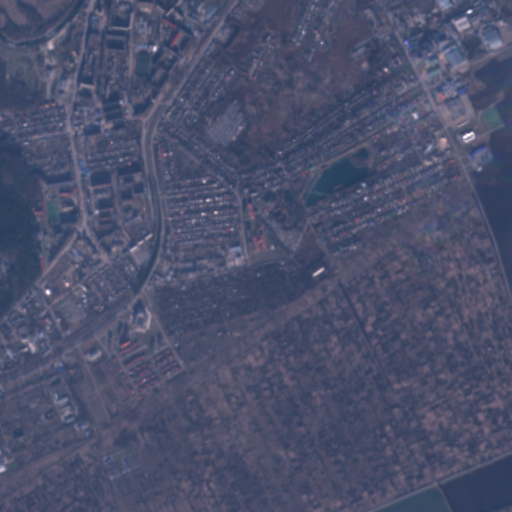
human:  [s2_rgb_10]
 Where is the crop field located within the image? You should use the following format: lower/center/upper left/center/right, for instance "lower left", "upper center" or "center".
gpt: The crop field is located in the lower right of the image.
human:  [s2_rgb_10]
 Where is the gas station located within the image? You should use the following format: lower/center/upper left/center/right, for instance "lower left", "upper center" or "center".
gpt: The gas station is located in the upper right of the image.
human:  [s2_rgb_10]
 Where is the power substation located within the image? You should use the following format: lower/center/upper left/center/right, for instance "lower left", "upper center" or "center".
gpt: The power substation is located in the lower left of the image.
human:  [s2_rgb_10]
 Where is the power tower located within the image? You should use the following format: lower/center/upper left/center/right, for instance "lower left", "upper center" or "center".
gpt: The power tower is located in the lower left of the image.
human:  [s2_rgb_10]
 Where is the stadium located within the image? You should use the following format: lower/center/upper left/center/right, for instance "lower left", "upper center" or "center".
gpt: The stadium is located in the upper left of the image.
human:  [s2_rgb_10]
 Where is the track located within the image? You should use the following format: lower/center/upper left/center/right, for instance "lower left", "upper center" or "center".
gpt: The track is located in the upper left of the image.
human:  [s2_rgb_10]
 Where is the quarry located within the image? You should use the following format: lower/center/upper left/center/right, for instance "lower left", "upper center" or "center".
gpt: There is no quarry in the image.